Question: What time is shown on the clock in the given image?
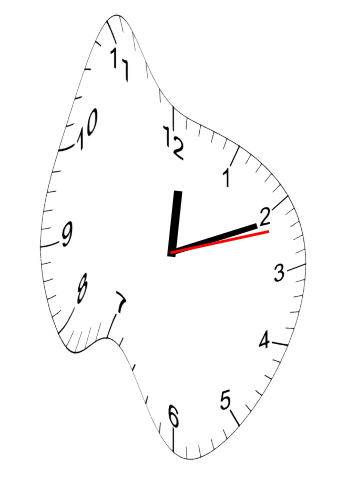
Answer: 12:11:12